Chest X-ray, PA view. Patient: 69 years old, sex M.
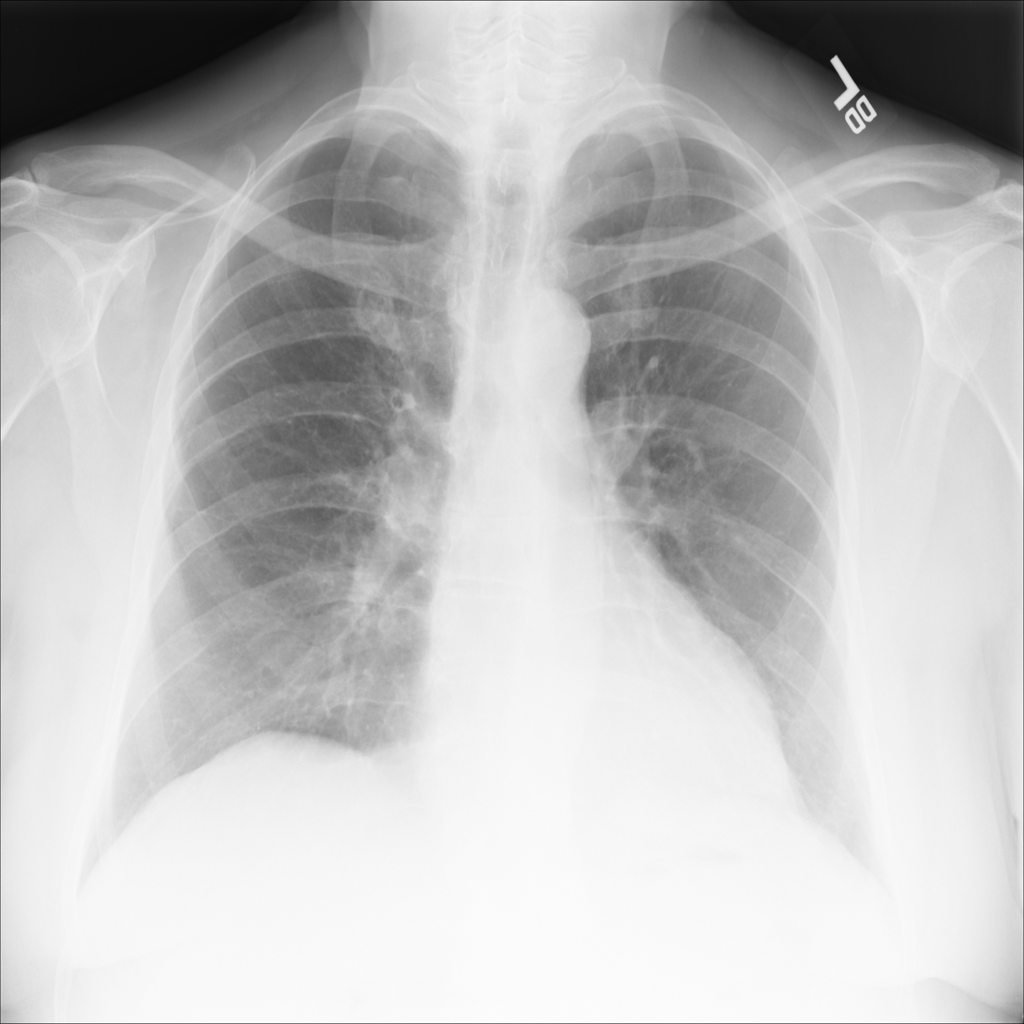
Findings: No Finding